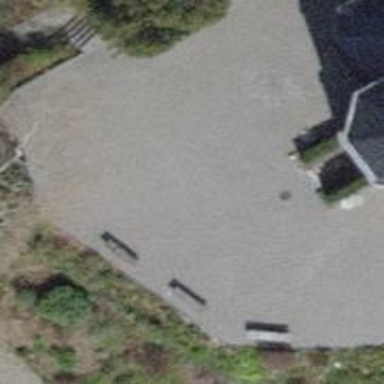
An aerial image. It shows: Set of steps on the road.